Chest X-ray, PA view. Patient: 43 years old, sex F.
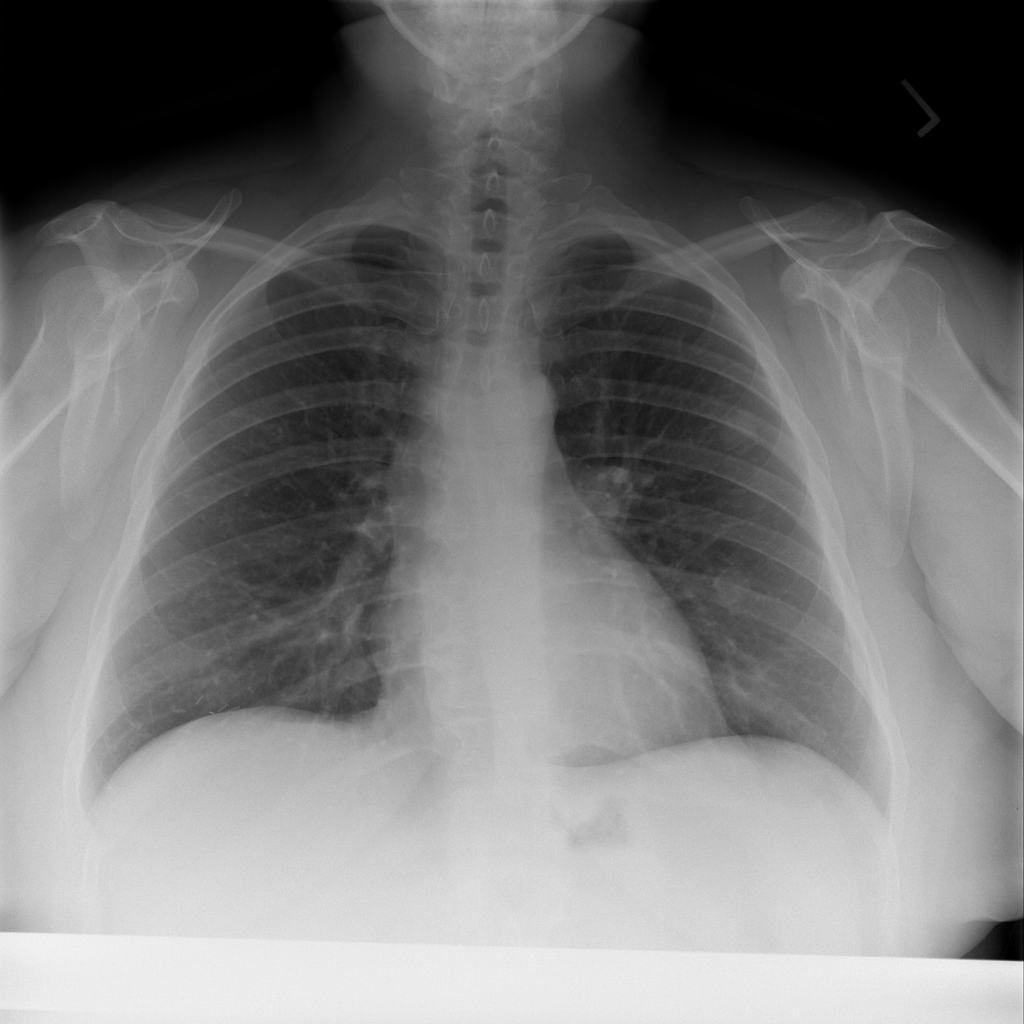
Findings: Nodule